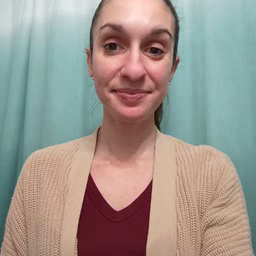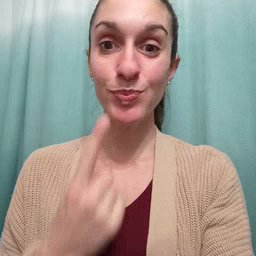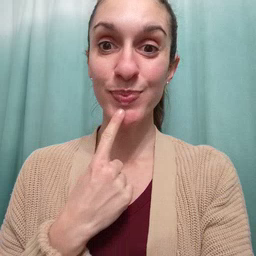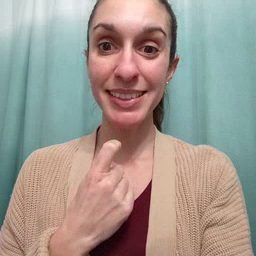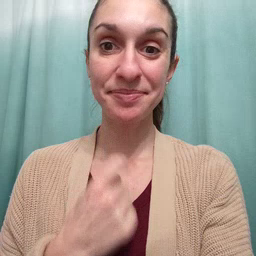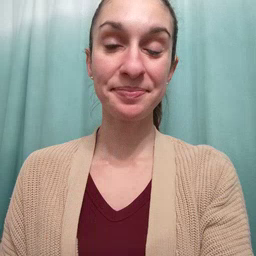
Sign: red